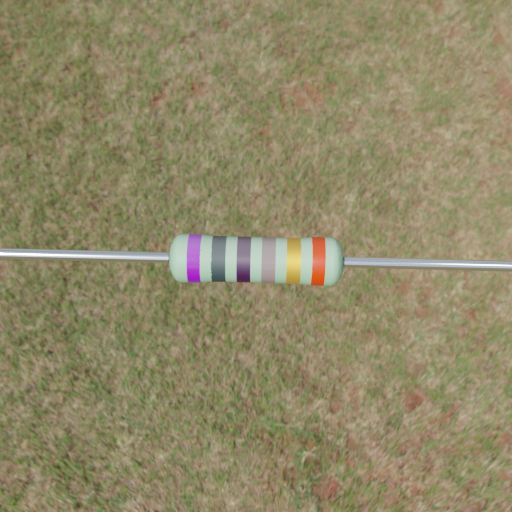
Resistor colour bands (in order): violet, black, black, gray, gold, red